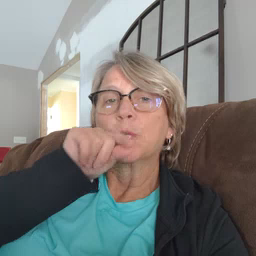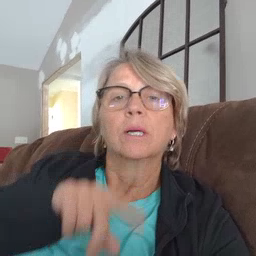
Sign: bird